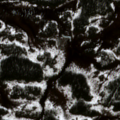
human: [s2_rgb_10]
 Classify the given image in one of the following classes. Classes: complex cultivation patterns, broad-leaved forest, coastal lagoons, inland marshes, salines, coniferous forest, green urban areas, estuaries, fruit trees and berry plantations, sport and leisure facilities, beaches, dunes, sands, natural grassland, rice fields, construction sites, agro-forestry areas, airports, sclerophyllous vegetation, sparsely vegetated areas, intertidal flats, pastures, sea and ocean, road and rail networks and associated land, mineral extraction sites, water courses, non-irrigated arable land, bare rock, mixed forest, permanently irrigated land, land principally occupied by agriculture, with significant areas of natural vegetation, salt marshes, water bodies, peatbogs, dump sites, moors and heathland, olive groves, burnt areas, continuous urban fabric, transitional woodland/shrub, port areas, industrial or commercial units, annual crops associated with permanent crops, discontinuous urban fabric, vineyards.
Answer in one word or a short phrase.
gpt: coniferous forest, peatbogs